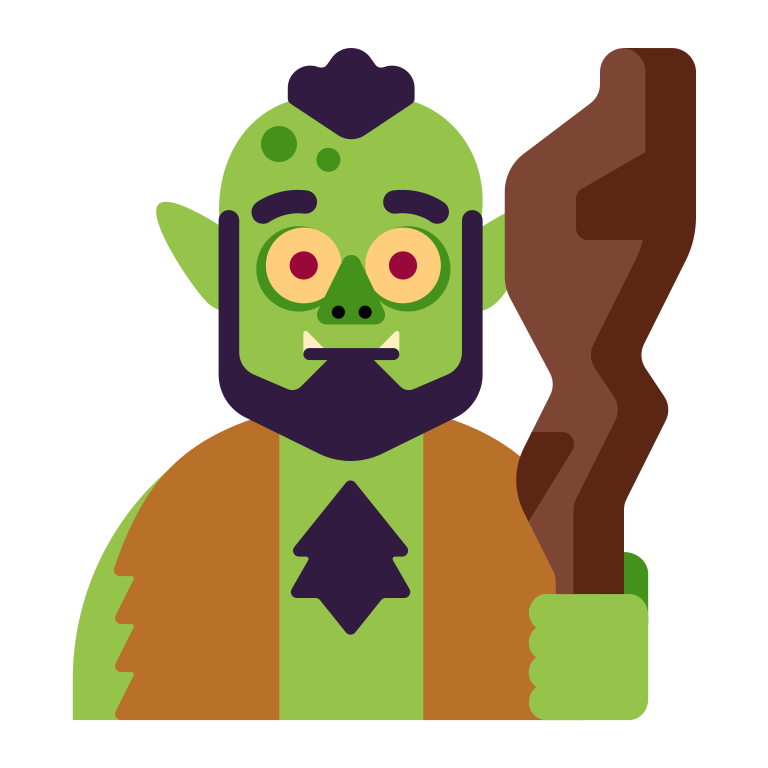
troll flat